Question: Count the number of objects in the diagram.
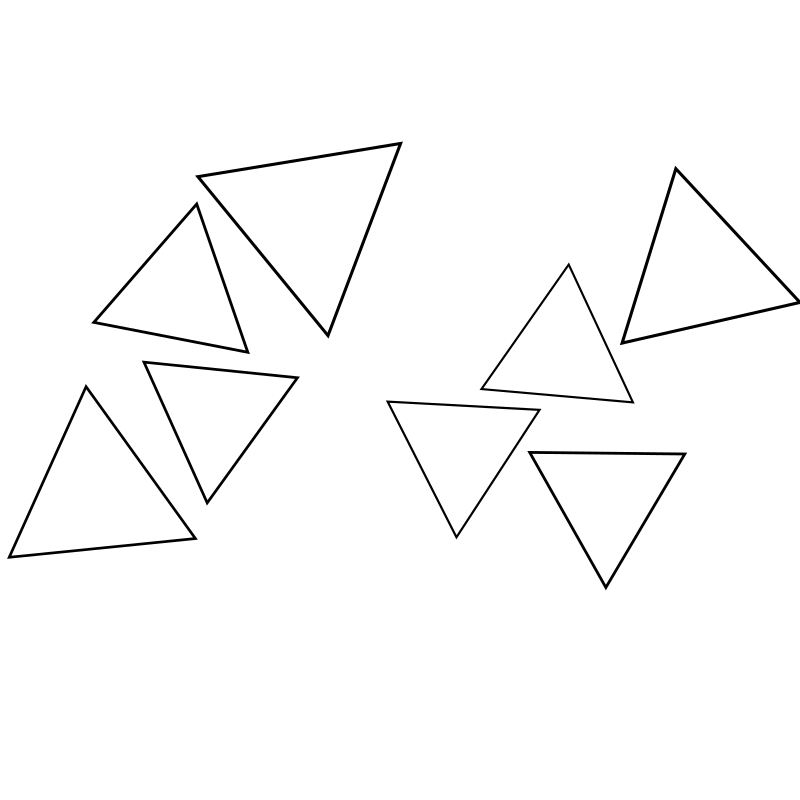
Answer: 8